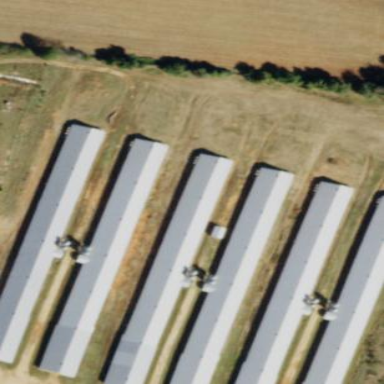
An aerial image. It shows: Poultry house.